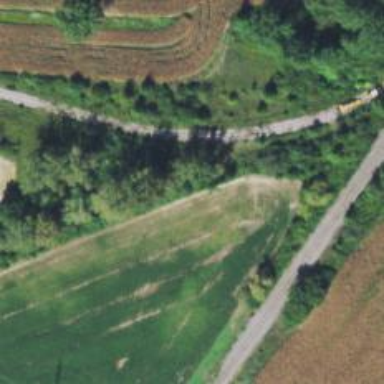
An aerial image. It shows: Disused railway spur line.